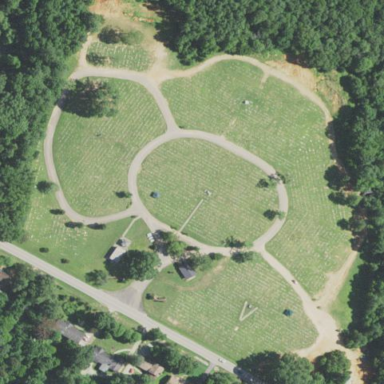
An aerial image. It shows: Cemetery.